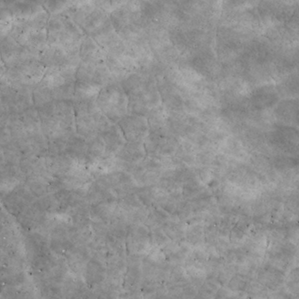
Label: non_frost